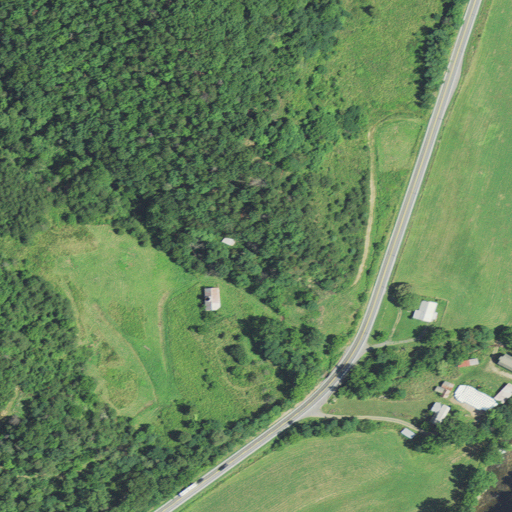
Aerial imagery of valley in West Virginia named Mexico Hollow containing pasture, deciduous forest, open development, mixed forest, low intensity development, and open water